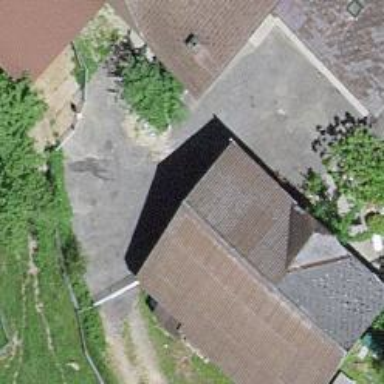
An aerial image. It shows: Barn.